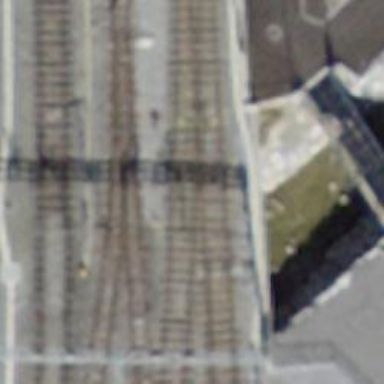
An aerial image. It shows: Narrow-gauge railway yard with electrified contact lines.